Шоколадная фигурка Санта-Клауса завёрнута в алюминиевую фольгу, заряжена до некоторого заряда и подвешена на непроводящем шнуре. Из-за того, что воздух имеет малую, но ненулевую, проводимость $\sigma$, фигурка начинает медленно терять свой заряд.
Считая, что проводимость воздуха в любой его точка одинакова, найти, какое время потребуется, чтобы заряд на Санте уменьшился вдвое.
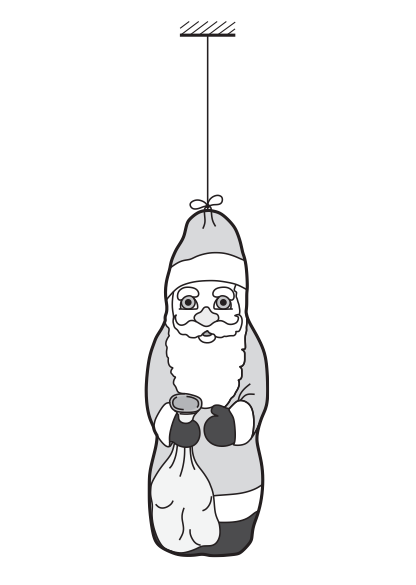
Ответ: $T_{1/2} = \frac{\varepsilon_0}{\sigma}\ln2$
Темы:
T, ★, Конденсатор, Электромагнетизм, 200 задач, Проводящая среда, Растекание токов